Question: Count the number of objects in the diagram.
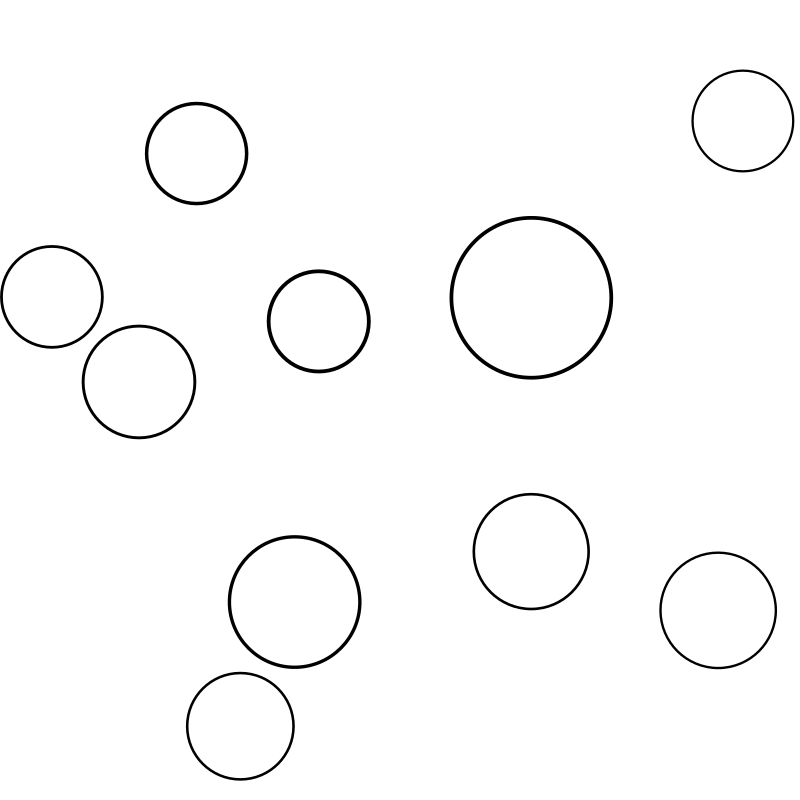
Answer: 10